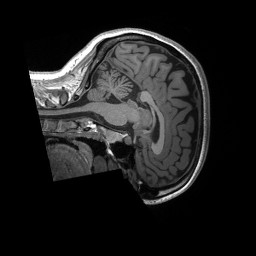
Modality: T1w
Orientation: sagittal
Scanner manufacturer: siemens
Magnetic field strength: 3 T
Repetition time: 2.4 s
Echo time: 0.00224 s